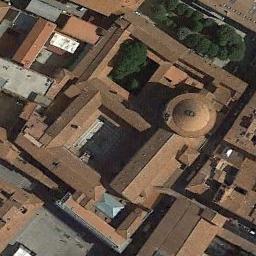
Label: church